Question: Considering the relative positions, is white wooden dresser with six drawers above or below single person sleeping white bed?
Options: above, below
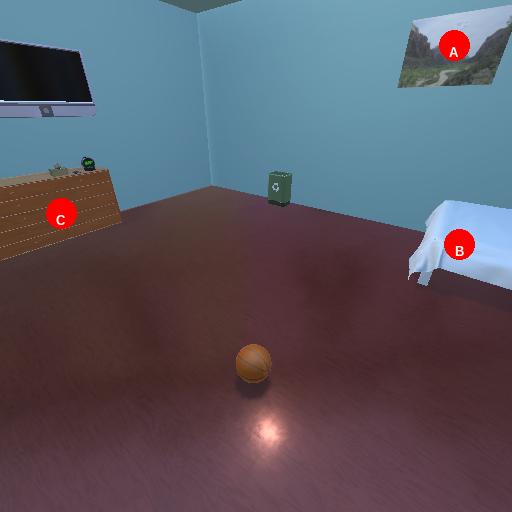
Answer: above